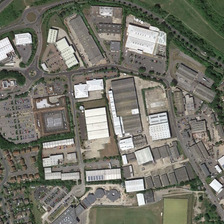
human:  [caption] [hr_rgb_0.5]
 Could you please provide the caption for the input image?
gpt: many buildings and some green trees are in an industrial area .

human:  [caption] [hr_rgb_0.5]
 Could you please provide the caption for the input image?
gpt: many buildings and some green trees are in an industrial area .

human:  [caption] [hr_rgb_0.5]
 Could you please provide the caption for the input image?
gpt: many buildings and some green trees are in an industrial area .

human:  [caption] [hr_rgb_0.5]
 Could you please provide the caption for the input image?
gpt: many buildings and some green trees are in an industrial area .

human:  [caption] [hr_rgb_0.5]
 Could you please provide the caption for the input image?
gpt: many buildings and some green trees are in an industrial area .